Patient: sex M, age 61
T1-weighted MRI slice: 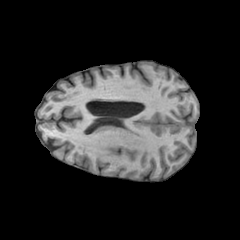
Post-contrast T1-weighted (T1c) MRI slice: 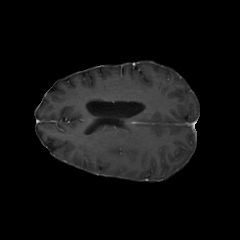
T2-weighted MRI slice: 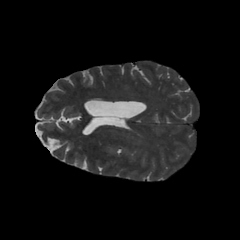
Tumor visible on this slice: no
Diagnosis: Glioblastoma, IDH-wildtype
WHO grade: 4